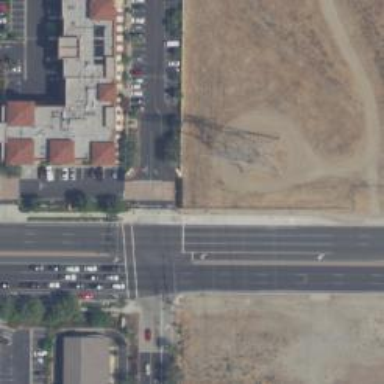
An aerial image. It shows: Primary highway with separate asphalt sidewalks.